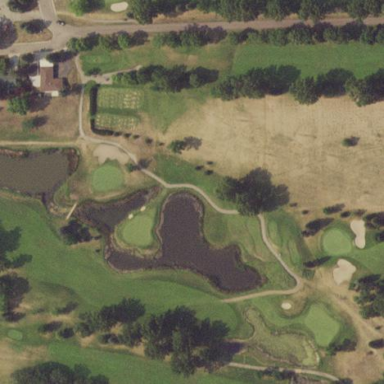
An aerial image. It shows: Picturesque scene of golf course with lateral water hazard.